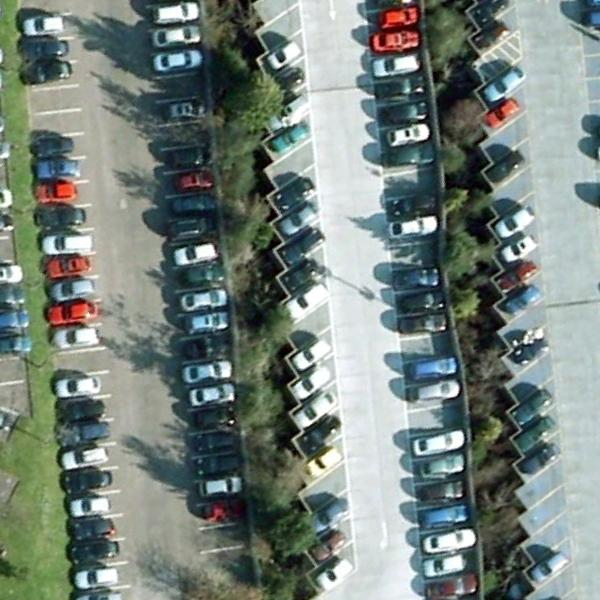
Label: Parking